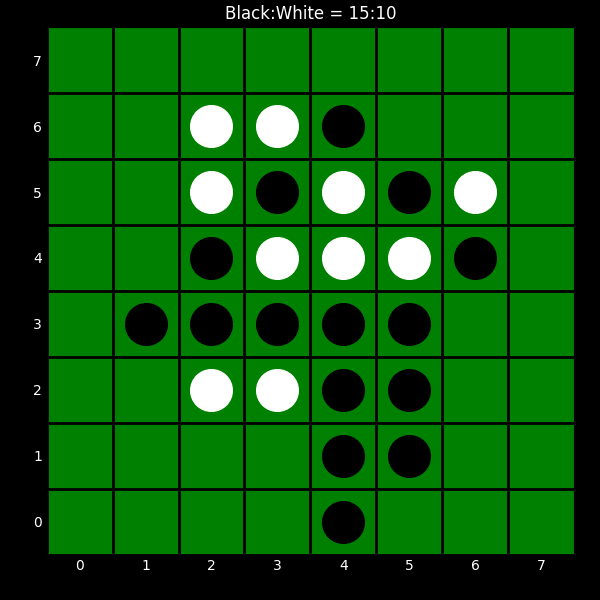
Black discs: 15
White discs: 10